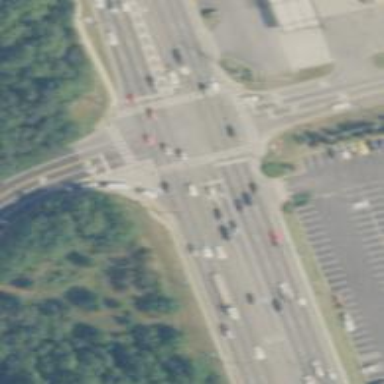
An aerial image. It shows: Marked road crossing.